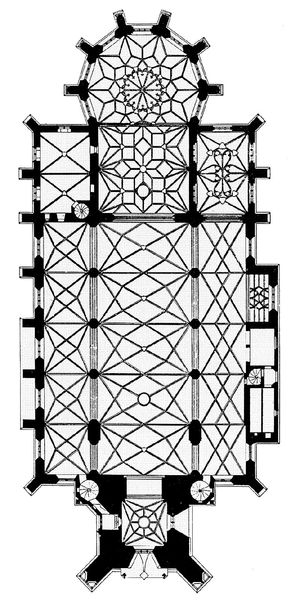
Titel: Meisenheim am Glan, Schlosskirche
Künstler: Philipp von Gmünd
Standort: Meisenheim (EU - D - RP)
Schlagwörter: fenster, pfeiler, raum, säulen, tür, muster, ornament, kirche, turm, schiff, treppe, wände, eingang, gewölbe, stern, rippen, seite, altar, kathedrale, portal, mittelschiff, dreischiffig, kreuzgewölbe, apsis, chor, streben, basilika, riss, grundriss, seitenschiffe, vierung, sterngewölbe, msuter, gewälbe, kathedral, seitenchiff